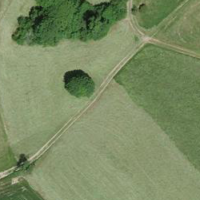
EUNIS habitat code: 52
Species observed at this site:
Acer pseudoplatanus